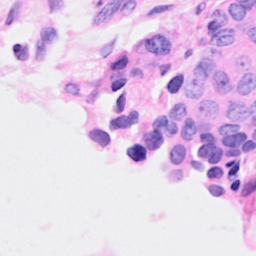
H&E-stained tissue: Breast